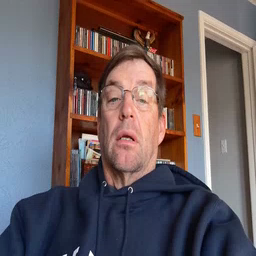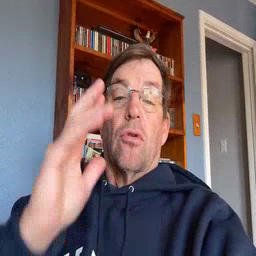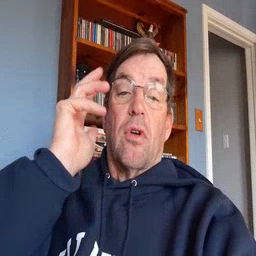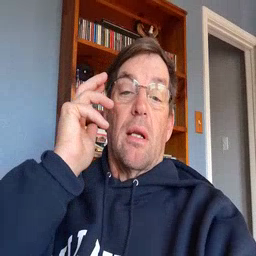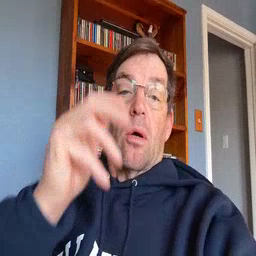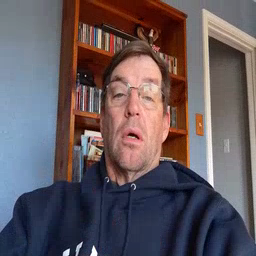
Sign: radio